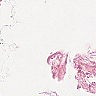
Metastatic tissue present: no